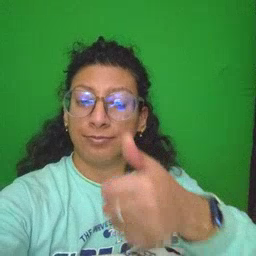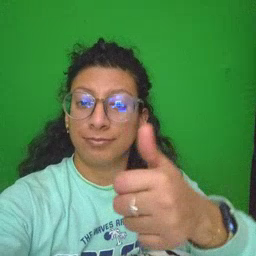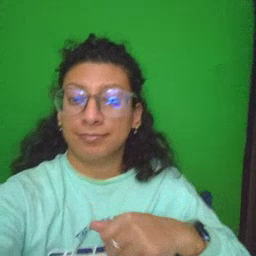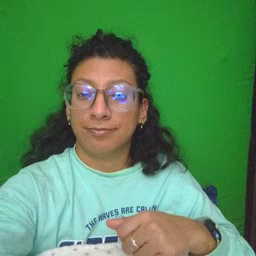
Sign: yourself